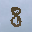
Label: 8